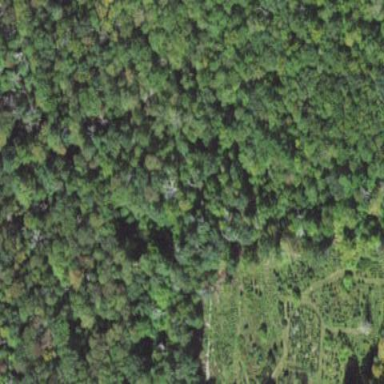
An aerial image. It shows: Mixed woodland with various types of leaves.